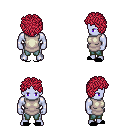
a pixel art fantasy rpg character, male body template, dark elf, purple skin, white tunic, teal pants, ruby red curly afro hairstyle, black slippers, four views (front, back, left, right), 2x2 character sprite sheet, small pixel art, hard edges, no anti-aliasing